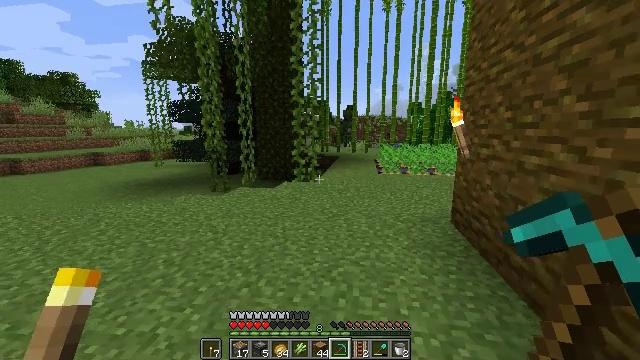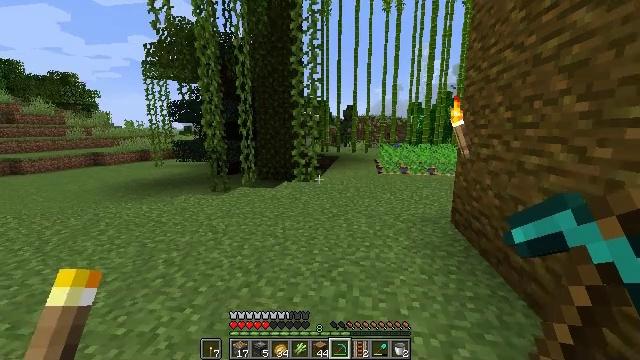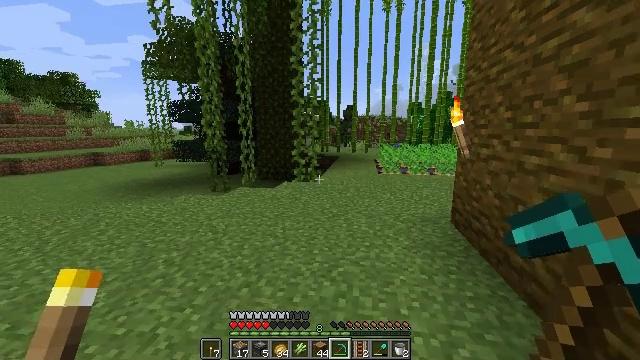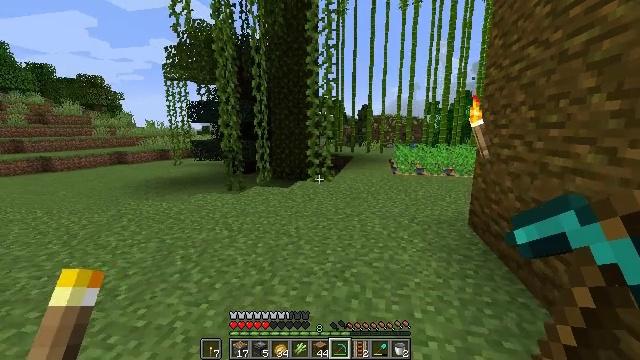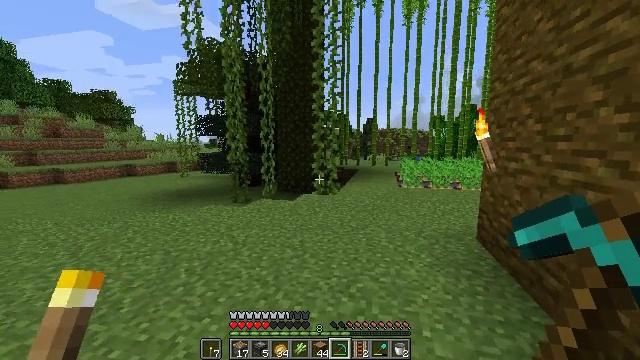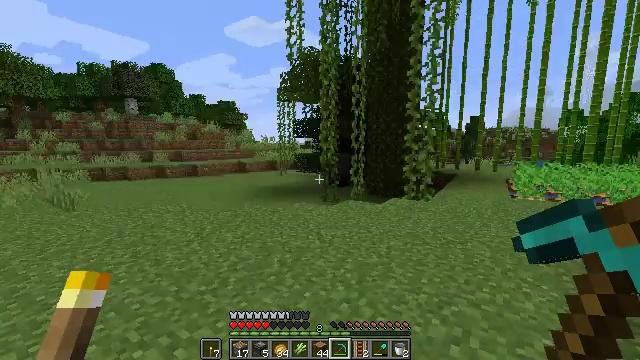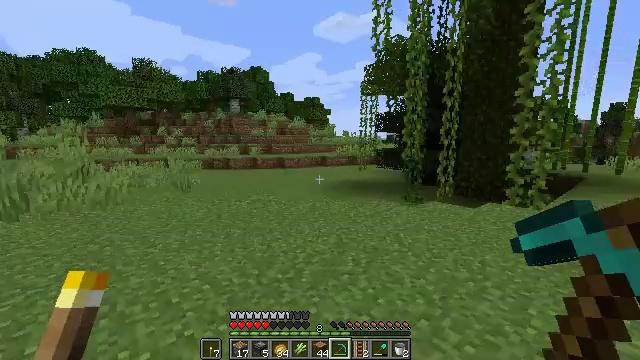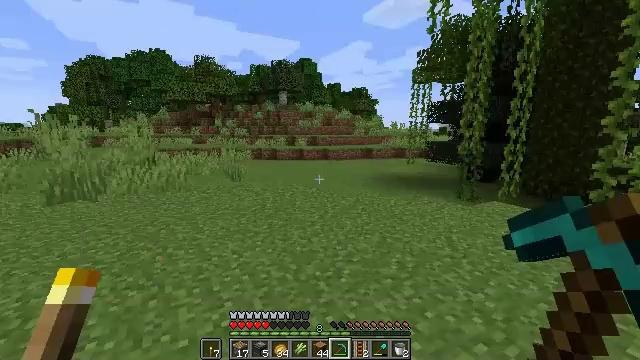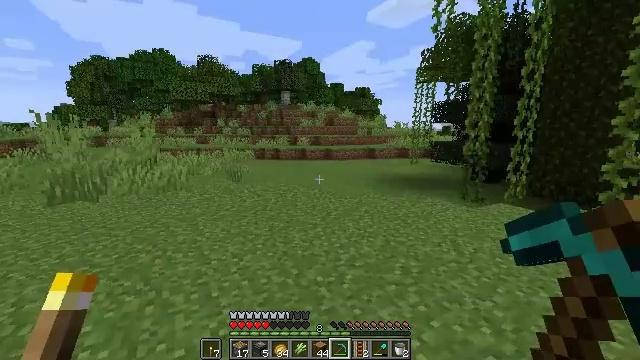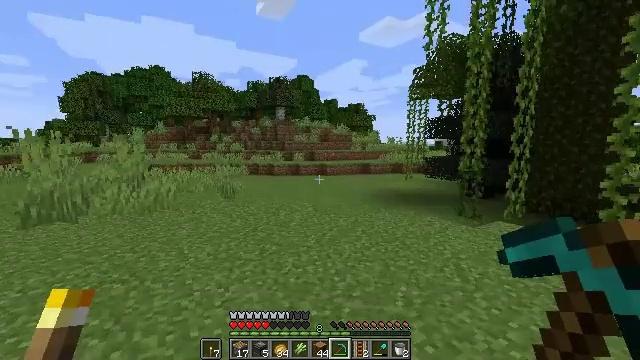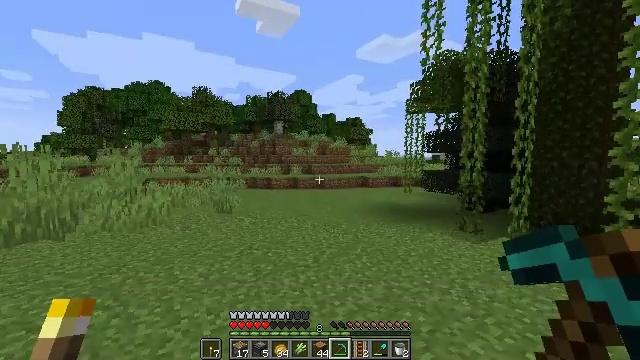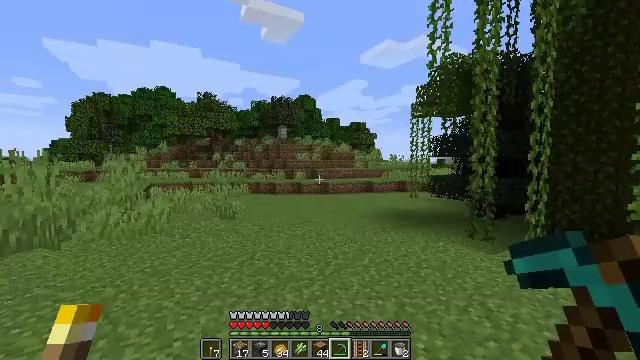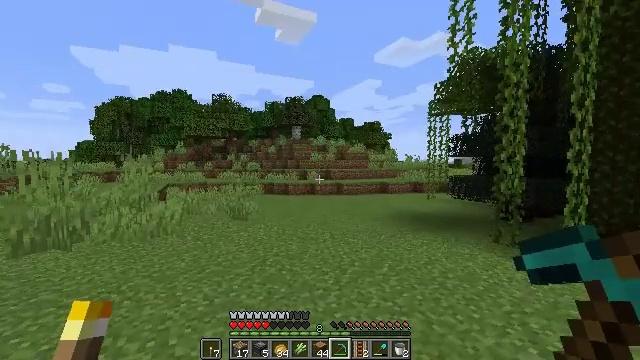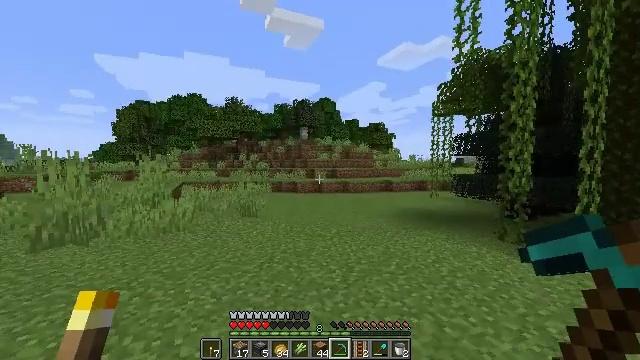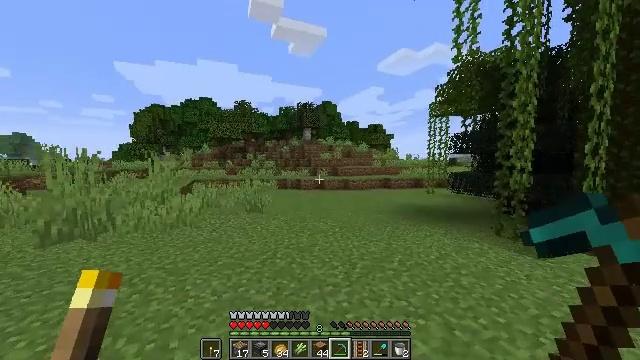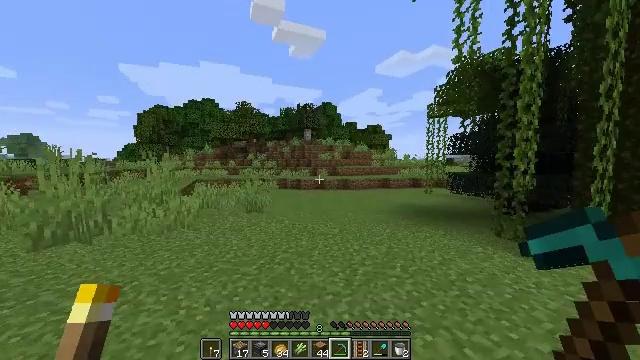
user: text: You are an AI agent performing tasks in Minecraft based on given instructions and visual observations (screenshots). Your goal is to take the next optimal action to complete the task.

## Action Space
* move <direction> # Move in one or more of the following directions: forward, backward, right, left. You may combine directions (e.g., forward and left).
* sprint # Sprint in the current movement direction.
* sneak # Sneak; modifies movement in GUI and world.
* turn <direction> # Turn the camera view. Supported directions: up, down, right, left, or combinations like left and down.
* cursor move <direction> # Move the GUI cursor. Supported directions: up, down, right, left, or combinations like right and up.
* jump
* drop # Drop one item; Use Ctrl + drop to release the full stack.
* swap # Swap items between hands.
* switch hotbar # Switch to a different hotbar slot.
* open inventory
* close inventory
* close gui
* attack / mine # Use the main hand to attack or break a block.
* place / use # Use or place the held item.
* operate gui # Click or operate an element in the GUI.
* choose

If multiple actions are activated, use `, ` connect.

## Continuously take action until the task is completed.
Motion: motion action
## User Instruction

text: Remove the tall grass to clear the area.
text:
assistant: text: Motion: no_op
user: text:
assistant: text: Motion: no_op
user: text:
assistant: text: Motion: turn left
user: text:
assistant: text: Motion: turn left and up
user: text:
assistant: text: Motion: move forward, turn left
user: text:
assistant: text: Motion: move forward, turn left and down
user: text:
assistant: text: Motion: move forward, turn left and down
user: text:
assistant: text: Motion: move forward
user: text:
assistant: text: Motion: move forward, turn right and up
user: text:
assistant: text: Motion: move forward, turn up
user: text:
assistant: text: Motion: move forward, turn up
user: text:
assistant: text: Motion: move forward, sprint, turn left
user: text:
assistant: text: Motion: move forward, sprint, turn left
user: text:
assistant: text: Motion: move forward, sprint
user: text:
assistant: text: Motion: move forward, sprint
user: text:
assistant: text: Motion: move forward
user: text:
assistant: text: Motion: move forward, sprint
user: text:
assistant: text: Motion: move forward, sprint
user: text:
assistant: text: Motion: move forward, sprint
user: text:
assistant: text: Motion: move forward, sprint, turn down
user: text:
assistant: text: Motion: move forward, turn left and down
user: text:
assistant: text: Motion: move forward
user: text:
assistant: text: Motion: move forward, sprint
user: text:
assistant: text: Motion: move forward, sprint
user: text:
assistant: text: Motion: move forward, sprint
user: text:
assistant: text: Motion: move forward
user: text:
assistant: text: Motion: move forward, turn down
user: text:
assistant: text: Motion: move forward, turn down, jump
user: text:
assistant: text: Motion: move forward, jump
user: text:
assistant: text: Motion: move forward, turn right, jump